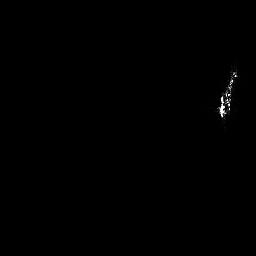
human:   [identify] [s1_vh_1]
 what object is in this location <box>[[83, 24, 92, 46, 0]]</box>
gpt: <ref>1 medium ship at the right</ref>